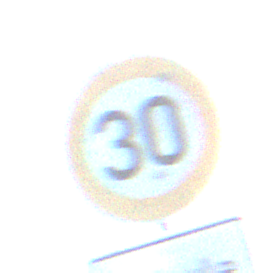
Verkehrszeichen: Geschwindigkeit30
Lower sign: HinweisDurchVerbaleAngabe8
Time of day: SunriseSunset
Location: Outdoor (Nature)
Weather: Clear
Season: Winter
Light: Natural